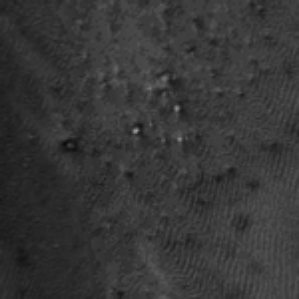
Label: frost